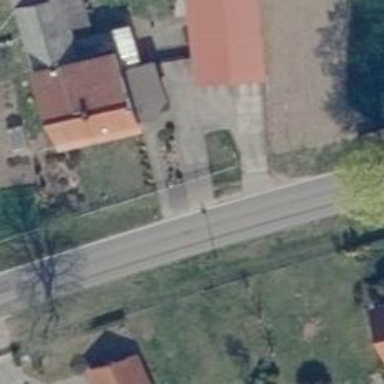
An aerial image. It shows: Secondary road with asphalt surface.